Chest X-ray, AP view. Patient: 40 years old, sex M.
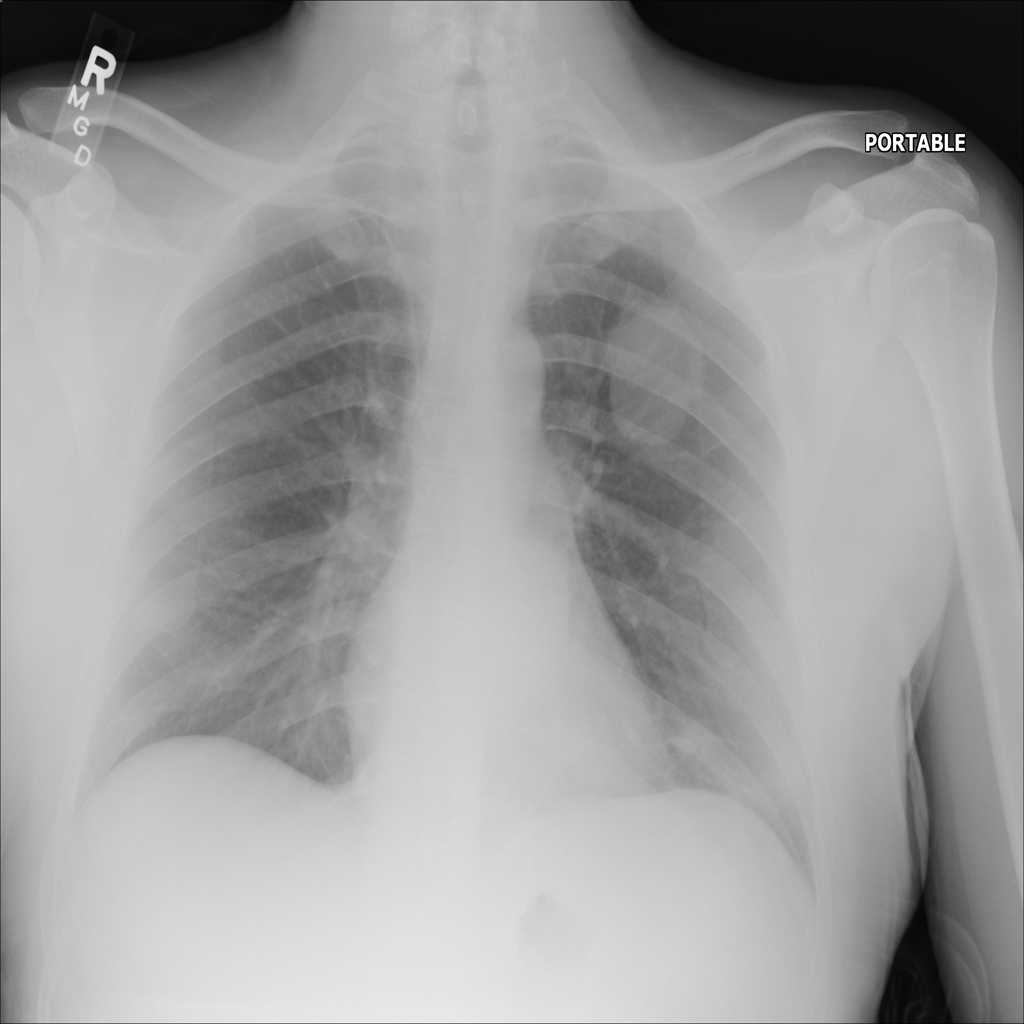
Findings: Mass